Current action and preconditions to check: trajectory_clear

Your task: For each precondition in the list above, predict whether it will hold at this action.

Consider the current scene as observed from the mobile robot's camera, and analyze the predicted future states of all dynamic agents (e.g., people, animals, vehicles, or any moving entities) within the NEXT SECOND.

IMPORTANT: Only answer "very likely" if you are absolutely certain—based on strong, clear evidence—that a dynamic agent will violate the precondition in the predicted future state. Do NOT answer "very likely" for unlikely, ambiguous, or low-probability risks.

Ask yourself for each precondition: Is there a high probability, with clear and convincing evidence, that the predicted future states of any dynamic agent will interfere with the predicted future state of the currently executing action within the NEXT SECOND, causing that precondition to fail?

Assess the risk level based on these predictions. Use "likely" or "very likely" if motions create a clear risk of interference.

Use "neutral" or "improbable" if agents are nearby but their predicted paths are clearly diverging or non-conflicting.

Failure Risk Categories: "very improbable", "improbable", "neutral", "likely", "very likely"

Answer Format: Output ONLY the probability_of_failure value from these categories: "very improbable", "improbable", "neutral", "likely", "very likely"

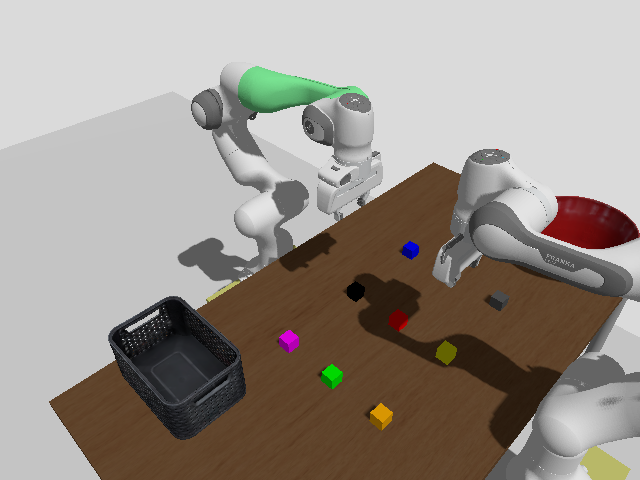

Answer: very improbable